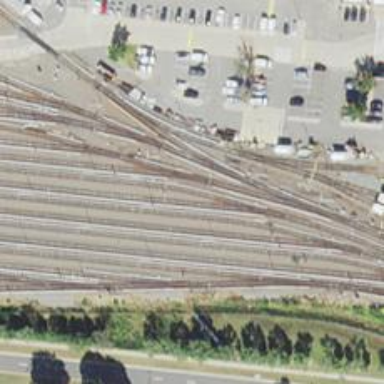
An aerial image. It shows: Yard area with electrified rail tracks.